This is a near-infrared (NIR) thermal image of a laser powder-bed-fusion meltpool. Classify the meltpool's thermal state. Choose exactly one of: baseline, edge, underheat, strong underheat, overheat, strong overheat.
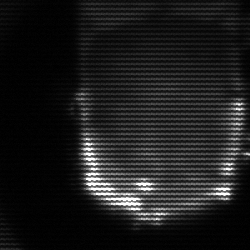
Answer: baseline